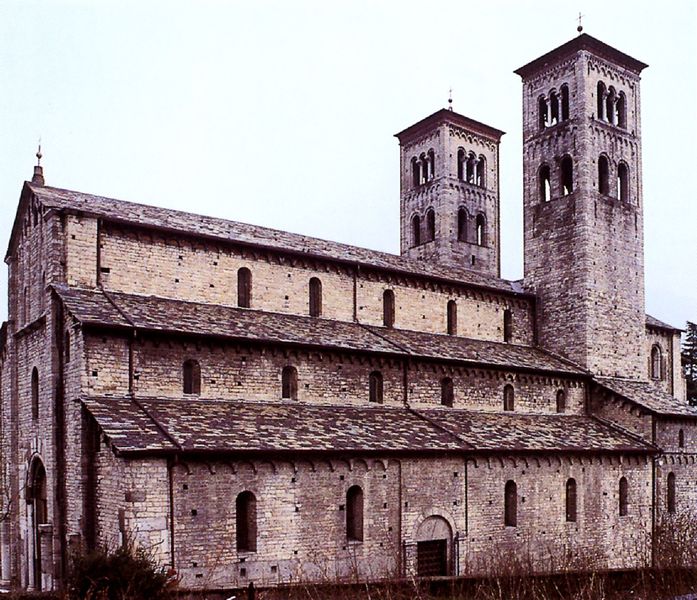
Titel: Sant’ Abbondio in Como (Lombardei)
Standort: Como (EU - I - Lombardei)
Schlagwörter: stadt, fenster, dach, gebäude, haus, steine, gebüsch, kirche, rund, bogen, türen, schwer, dorf, dächer, giebel, backstein, ruine, scheune, türme, spitzbögen, romanik, basilika, gibel, romanisch